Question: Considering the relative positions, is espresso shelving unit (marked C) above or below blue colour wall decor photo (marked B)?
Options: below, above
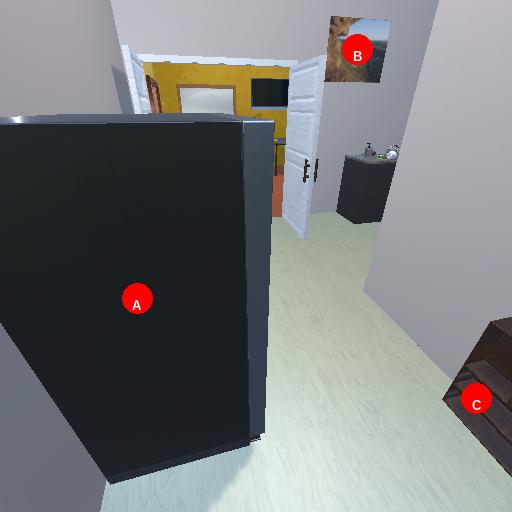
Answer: below